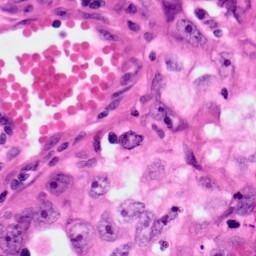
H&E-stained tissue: Lung